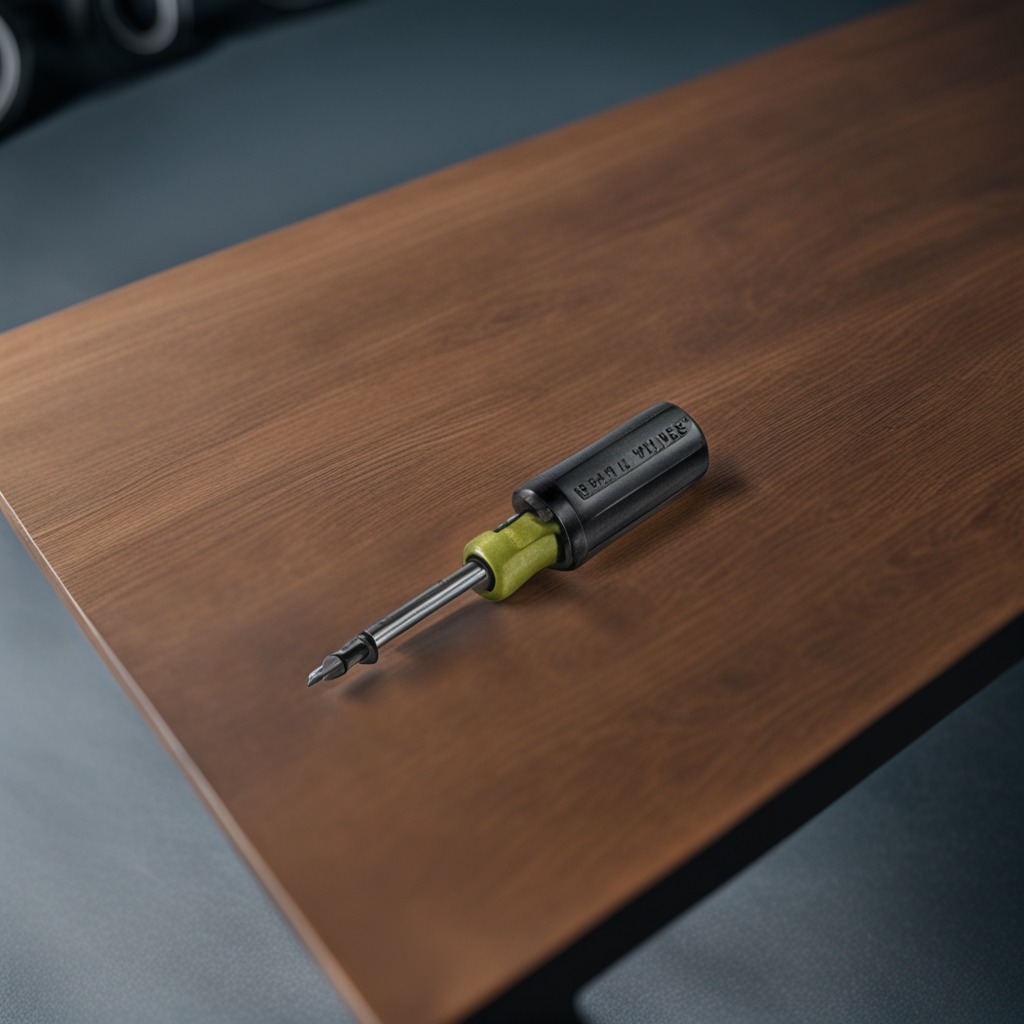
A screwdriver is lying on the table in the garage.